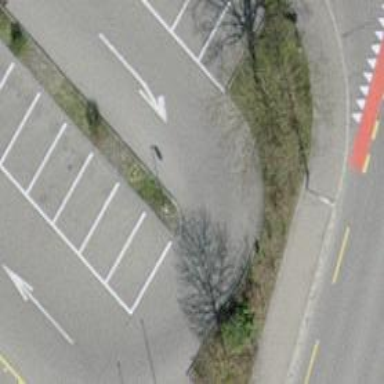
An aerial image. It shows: Asphalt parking aisle off service road.